Question: I'm using SketchFlow for the first time, and am confused as to why my text isn't showing up in the "Buxton Sketch" font it's supposed to (see image). I just did a repair installation, and it didn't make a difference. In the Text properties, I don't see "Buxton Sketch" as an option, either. I'd appreciate any help.
Everything looks fine in the SketchFlow player (when I hit F5), but not in the designer.

Compared to this:
<URL>
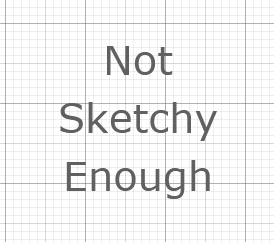
Answer: I tried downloading the SketchFlow files from a <URL>. Moving the SketchFlow project to a different directory fixed it.
What makes it even stranger is that the C# directory is 2 levels higher up than the solution's directory, so I don't know why anything within the solution would even matter.